Question: I have some data that I've divided into enough groupings that standard boxplots look very crowded. Tufte has his own boxplots in which you basically drop all or half of box, like this:

Some sample data:
'''
cw <- transform(ChickWeight,
Time = cut(ChickWeight$Time,4)
)
cw$Chick <- as.factor( sample(LETTERS[seq(3)], nrow(cw), replace=TRUE) )
levels(cw$Diet) <- c("Low Fat","Hi Fat","Low Prot.","Hi Prot.")
'''
I want a boxplot of weight for every Diet * Time * Chick grouping.
I had this problem come up years ago, and kludged together a solution using grid graphics, which I'll post in a bit. But in solving this new (and similar) problem I'm wondering if there's a stock way to do them rather than fixing my kludged together example.
As an aside, these seem to be amongst the less-beloved of Tufte's creations, but I really like them for densely displaying patterns of distributions across a large number groupings, and I'd use them more if there was a good function for them in ggplot2 or lattice.
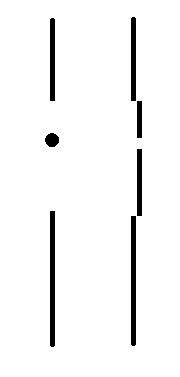
Answer: You apparently wanted just a vertical version, so I took the panel.bwplot code, stripped out all the non-essentials such as the box and the cap, and set horizontal=FALSE in the arguments and created a panel.tuftebxp function. Also set the cex of the points at half of the default. There are still quite a few of options left that could be adjusted to your tastes. The "numeric" factor names for "Time" look sloppy but I figure the "proof of concept" is clear and you can clean up what is important to you:
'''
panel.tuftebxp <-
function (x, y, box.ratio = 1, box.width = box.ratio/(1 + box.ratio), horizontal=FALSE,
pch = box.dot$pch, col = box.dot$col,
alpha = box.dot$alpha, cex = box.dot$cex, font = box.dot$font,
fontfamily = box.dot$fontfamily, fontface = box.dot$fontface,
fill = box.rectangle$fill, varwidth = FALSE, notch = FALSE,
notch.frac = 0.5, ..., levels.fos = if (horizontal) sort(unique(y)) else sort(unique(x)),
stats = boxplot.stats, coef = 1.5, do.out = TRUE, identifier = "bwplot")
{
if (all(is.na(x) | is.na(y)))
return()
x <- as.numeric(x)
y <- as.numeric(y)
box.dot <- trellis.par.get("box.dot")
box.rectangle <- trellis.par.get("box.rectangle")
box.umbrella <- trellis.par.get("box.umbrella")
plot.symbol <- trellis.par.get("plot.symbol")
fontsize.points <- trellis.par.get("fontsize")$points
cur.limits <- current.panel.limits()
xscale <- cur.limits$xlim
yscale <- cur.limits$ylim
if (!notch)
notch.frac <- 0
#removed horizontal code
blist <- tapply(y, factor(x, levels = levels.fos), stats,
coef = coef, do.out = do.out)
blist.stats <- t(sapply(blist, "[[", "stats"))
blist.out <- lapply(blist, "[[", "out")
blist.height <- box.width
if (varwidth) {
maxn <- max(table(x))
blist.n <- sapply(blist, "[[", "n")
blist.height <- sqrt(blist.n/maxn) * blist.height
}
blist.conf <- if (notch)
sapply(blist, "[[", "conf")
else t(blist.stats[, c(2, 4), drop = FALSE])
ybnd <- cbind(blist.stats[, 3], blist.conf[2, ], blist.stats[,
4], blist.stats[, 4], blist.conf[2, ], blist.stats[,
3], blist.conf[1, ], blist.stats[, 2], blist.stats[,
2], blist.conf[1, ], blist.stats[, 3])
xleft <- levels.fos - blist.height/2
xright <- levels.fos + blist.height/2
xbnd <- cbind(xleft + notch.frac * blist.height/2, xleft,
xleft, xright, xright, xright - notch.frac * blist.height/2,
xright, xright, xleft, xleft, xleft + notch.frac *
blist.height/2)
xs <- cbind(xbnd, NA_real_)
ys <- cbind(ybnd, NA_real_)
panel.segments(rep(levels.fos, 2), c(blist.stats[, 2],
blist.stats[, 4]), rep(levels.fos, 2), c(blist.stats[,
1], blist.stats[, 5]), col = box.umbrella$col, alpha = box.umbrella$alpha,
lwd = box.umbrella$lwd, lty = box.umbrella$lty, identifier = paste(identifier,
"whisker", sep = "."))
if (all(pch == "|")) {
mult <- if (notch)
1 - notch.frac
else 1
panel.segments(levels.fos - mult * blist.height/2,
blist.stats[, 3], levels.fos + mult * blist.height/2,
blist.stats[, 3], lwd = box.rectangle$lwd, lty = box.rectangle$lty,
col = box.rectangle$col, alpha = alpha, identifier = paste(identifier,
"dot", sep = "."))
}
else {
panel.points(x = levels.fos, y = blist.stats[, 3],
pch = pch, col = col, alpha = alpha, cex = cex,
identifier = paste(identifier,
"dot", sep = "."))
}
panel.points(x = rep(levels.fos, sapply(blist.out, length)),
y = unlist(blist.out), pch = plot.symbol$pch, col = plot.symbol$col,
alpha = plot.symbol$alpha, cex = plot.symbol$cex*0.5,
identifier = paste(identifier, "outlier", sep = "."))
}
bwplot(weight ~ Diet + Time + Chick, data=cw, panel=
function(x,y, ...) panel.tuftebxp(x=x,y=y,...))
'''